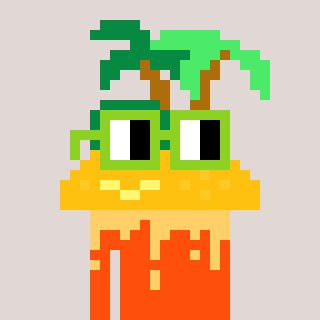
a pixel art character with square light green glasses, a island-shaped head and a orange-colored body on a warm background